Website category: movie
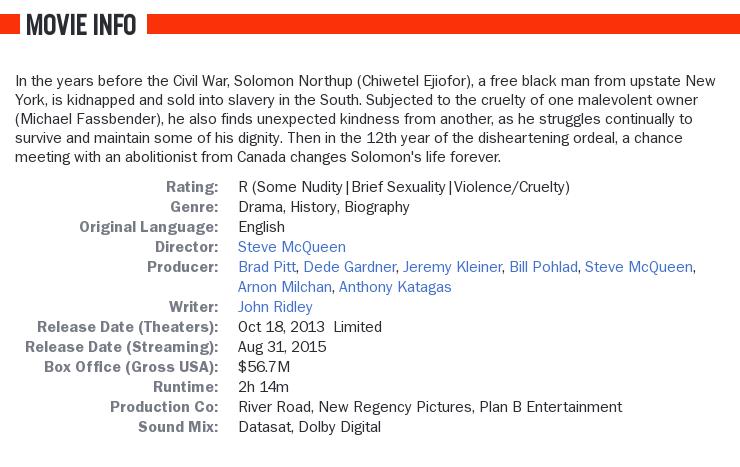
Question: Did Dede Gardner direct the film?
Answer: no

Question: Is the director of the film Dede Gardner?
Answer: no

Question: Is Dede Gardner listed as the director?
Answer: no

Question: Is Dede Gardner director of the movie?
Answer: no

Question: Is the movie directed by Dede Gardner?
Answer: no

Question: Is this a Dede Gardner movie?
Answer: no

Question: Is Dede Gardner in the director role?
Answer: no

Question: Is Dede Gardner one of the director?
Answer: no

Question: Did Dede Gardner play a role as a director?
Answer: no

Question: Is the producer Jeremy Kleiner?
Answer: yes

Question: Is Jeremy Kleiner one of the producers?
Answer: yes

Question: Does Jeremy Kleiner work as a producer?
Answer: yes

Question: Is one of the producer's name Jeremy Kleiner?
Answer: yes

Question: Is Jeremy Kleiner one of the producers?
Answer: yes

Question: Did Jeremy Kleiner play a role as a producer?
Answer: yes

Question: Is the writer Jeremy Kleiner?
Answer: no

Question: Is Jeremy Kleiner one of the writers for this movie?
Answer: no

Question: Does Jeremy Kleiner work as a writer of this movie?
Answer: no

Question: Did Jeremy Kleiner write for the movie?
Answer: no

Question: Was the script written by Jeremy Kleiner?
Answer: no

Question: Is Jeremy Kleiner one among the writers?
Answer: no

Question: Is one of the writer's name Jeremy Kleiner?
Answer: no

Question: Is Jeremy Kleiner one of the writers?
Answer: no

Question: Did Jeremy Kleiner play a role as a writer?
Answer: no

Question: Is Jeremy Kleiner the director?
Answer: no

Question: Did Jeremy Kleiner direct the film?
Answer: no

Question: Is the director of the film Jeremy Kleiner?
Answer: no

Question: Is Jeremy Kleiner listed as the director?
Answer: no

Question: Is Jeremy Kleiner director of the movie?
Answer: no

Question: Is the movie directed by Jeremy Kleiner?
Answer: no

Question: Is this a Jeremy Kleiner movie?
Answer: no

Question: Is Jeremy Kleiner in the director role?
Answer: no

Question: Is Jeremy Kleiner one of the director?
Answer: no

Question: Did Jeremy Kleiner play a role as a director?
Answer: no

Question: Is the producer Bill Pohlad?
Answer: yes

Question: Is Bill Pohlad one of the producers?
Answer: yes

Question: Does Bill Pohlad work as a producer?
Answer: yes

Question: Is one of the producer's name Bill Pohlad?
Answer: yes

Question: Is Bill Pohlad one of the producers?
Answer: yes

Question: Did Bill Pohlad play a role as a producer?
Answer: yes

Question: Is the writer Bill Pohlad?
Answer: no

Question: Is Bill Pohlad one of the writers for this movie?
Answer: no

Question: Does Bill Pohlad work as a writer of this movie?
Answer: no

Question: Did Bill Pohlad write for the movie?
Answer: no

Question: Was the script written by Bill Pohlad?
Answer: no

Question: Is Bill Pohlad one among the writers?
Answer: no

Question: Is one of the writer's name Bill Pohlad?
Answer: no

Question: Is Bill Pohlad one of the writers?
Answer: no

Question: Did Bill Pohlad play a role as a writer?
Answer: no

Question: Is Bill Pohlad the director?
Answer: no

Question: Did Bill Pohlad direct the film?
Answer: no

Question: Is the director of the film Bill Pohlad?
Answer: no

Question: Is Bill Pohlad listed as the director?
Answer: no

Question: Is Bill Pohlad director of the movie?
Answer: no

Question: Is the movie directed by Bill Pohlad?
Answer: no

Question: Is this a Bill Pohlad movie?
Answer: no

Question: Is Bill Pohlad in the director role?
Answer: no

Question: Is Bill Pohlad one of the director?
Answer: no

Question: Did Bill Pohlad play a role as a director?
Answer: no

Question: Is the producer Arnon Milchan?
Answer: yes

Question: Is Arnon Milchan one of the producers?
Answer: yes

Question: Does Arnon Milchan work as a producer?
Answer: yes

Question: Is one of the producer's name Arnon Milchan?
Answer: yes

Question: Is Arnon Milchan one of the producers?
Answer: yes